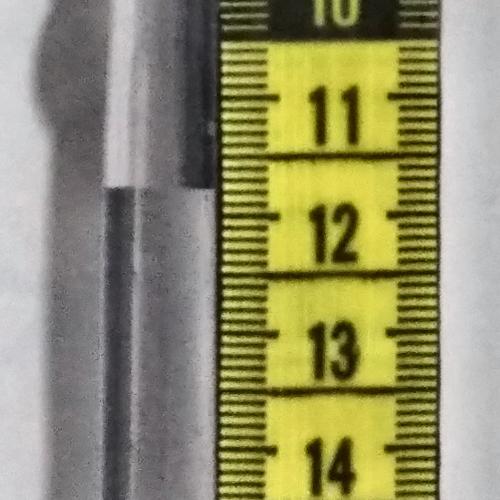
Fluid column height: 11.8 cm